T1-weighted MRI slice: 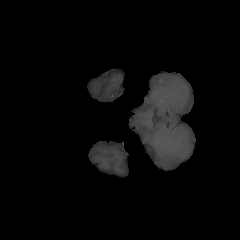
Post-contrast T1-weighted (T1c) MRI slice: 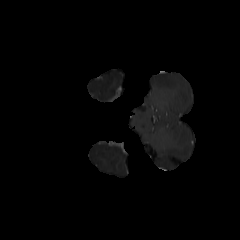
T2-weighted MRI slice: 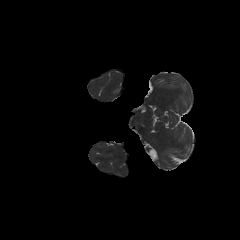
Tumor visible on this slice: no